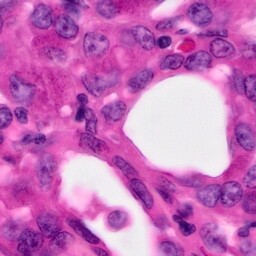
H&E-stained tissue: Pancreatic